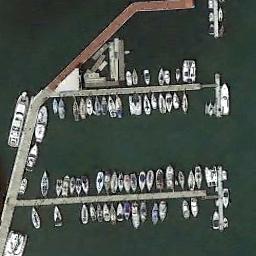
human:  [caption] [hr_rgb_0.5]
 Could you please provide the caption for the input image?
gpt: Many yachts moored neatly on the sea side of the harbor .

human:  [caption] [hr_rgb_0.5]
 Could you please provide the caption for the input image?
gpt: Many ships are in the harbor .

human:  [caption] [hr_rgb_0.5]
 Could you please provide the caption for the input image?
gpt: Harbor ships come in all shapes and sizes .

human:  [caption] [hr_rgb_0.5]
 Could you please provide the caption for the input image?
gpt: The harbor has lots of neatly docked boats and the color of the waters is green .

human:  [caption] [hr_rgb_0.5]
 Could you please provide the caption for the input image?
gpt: There are many ships at the harbor .